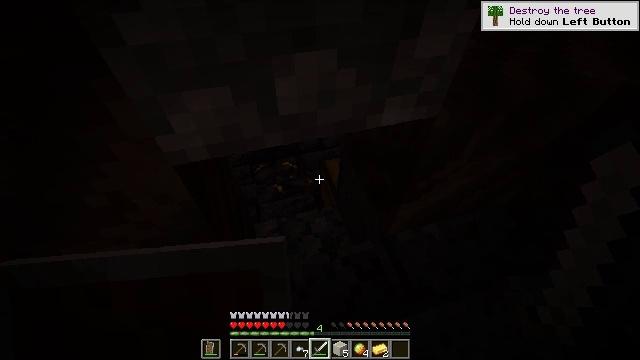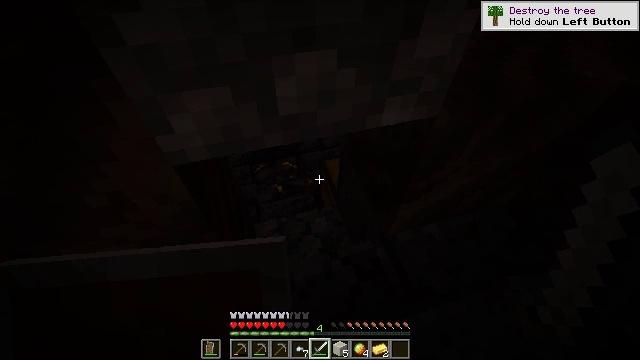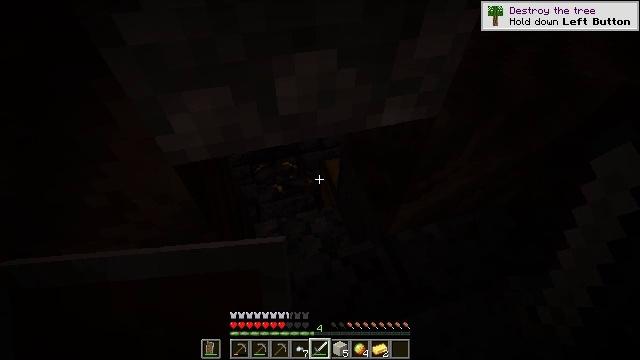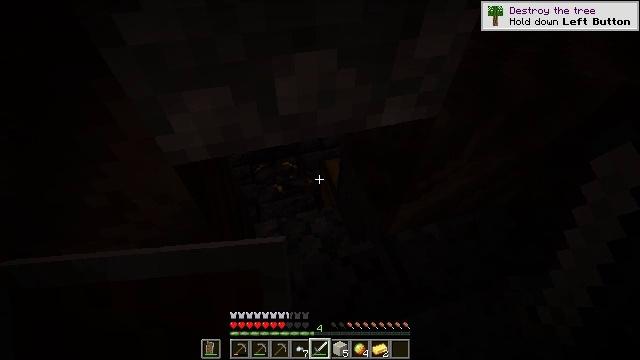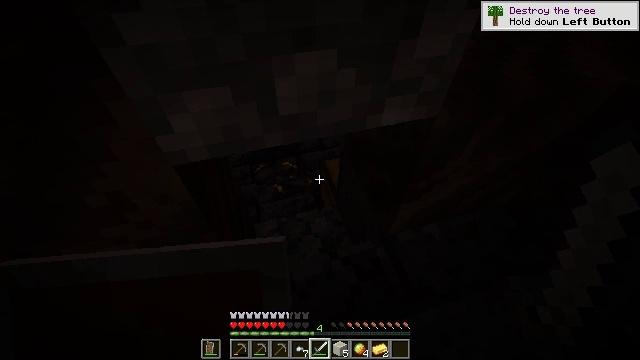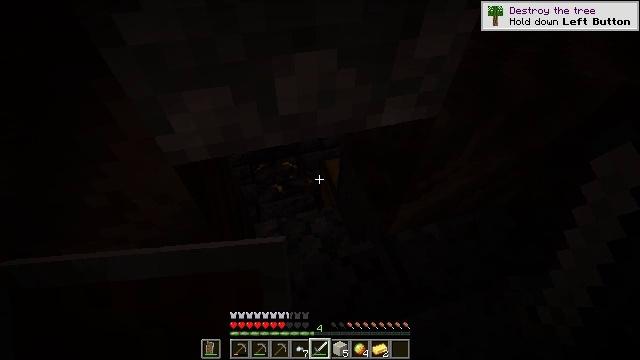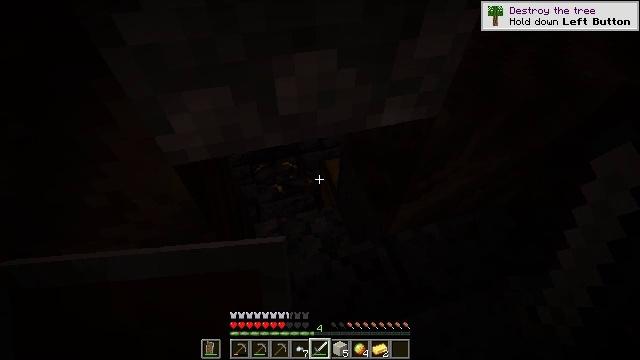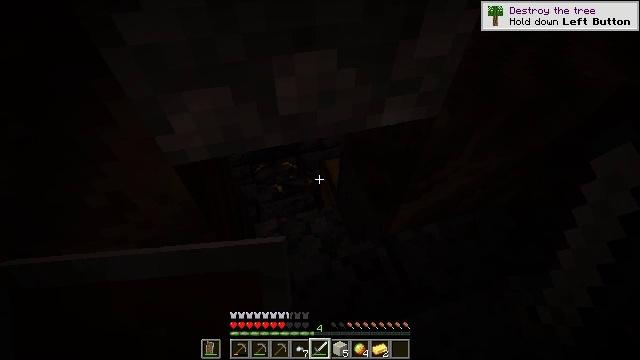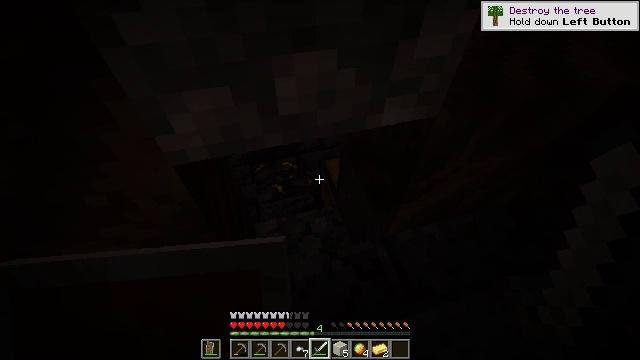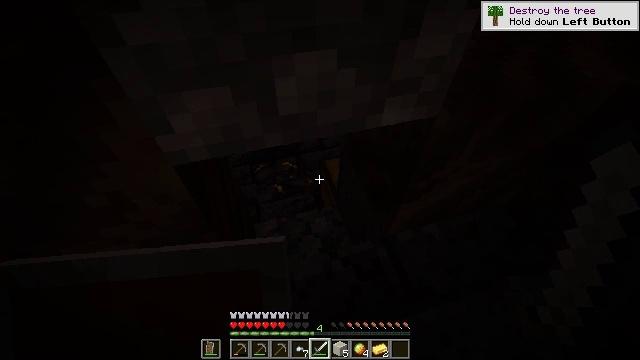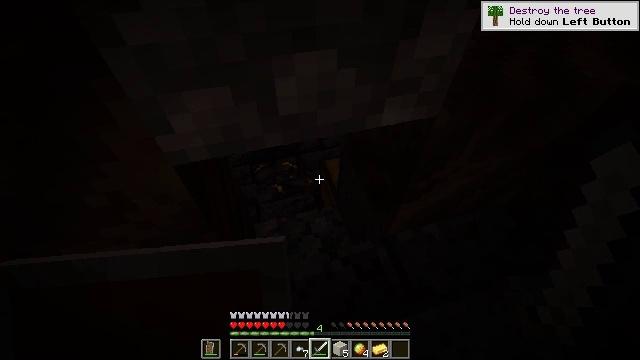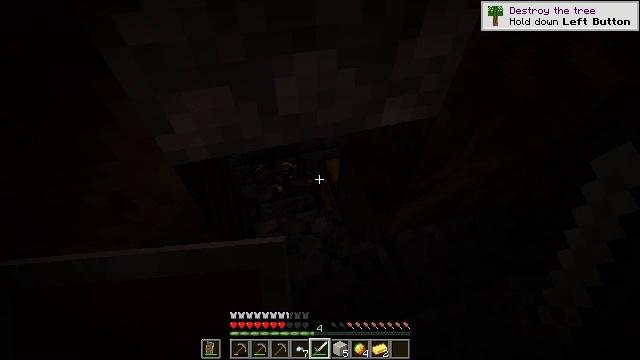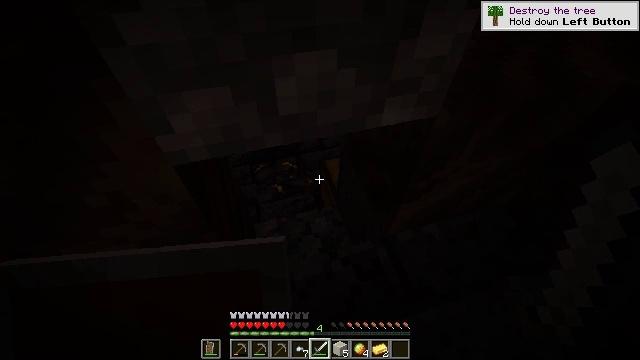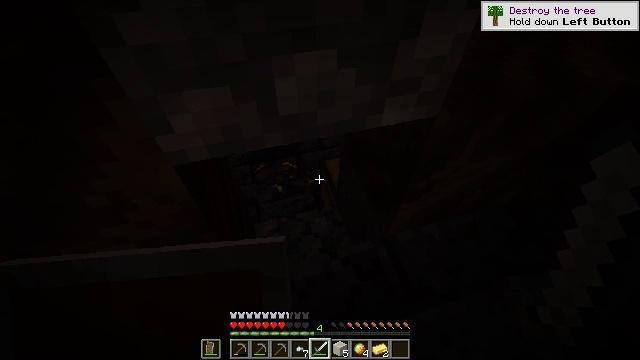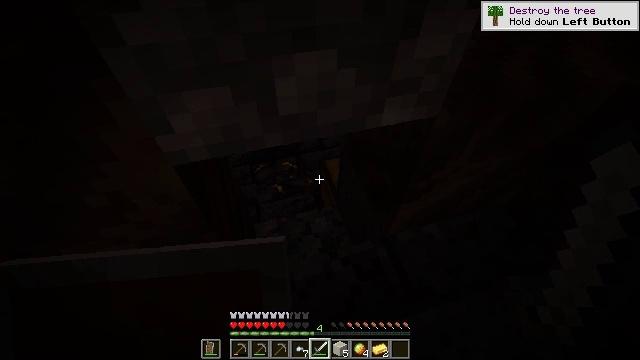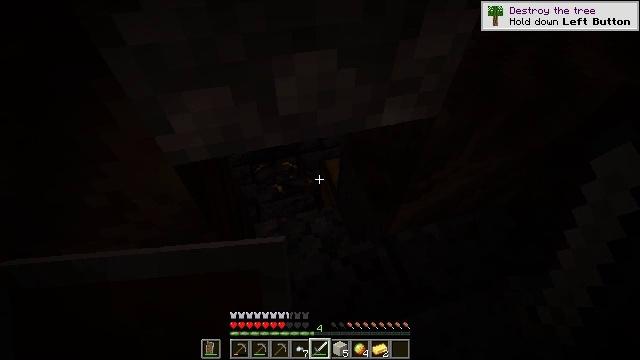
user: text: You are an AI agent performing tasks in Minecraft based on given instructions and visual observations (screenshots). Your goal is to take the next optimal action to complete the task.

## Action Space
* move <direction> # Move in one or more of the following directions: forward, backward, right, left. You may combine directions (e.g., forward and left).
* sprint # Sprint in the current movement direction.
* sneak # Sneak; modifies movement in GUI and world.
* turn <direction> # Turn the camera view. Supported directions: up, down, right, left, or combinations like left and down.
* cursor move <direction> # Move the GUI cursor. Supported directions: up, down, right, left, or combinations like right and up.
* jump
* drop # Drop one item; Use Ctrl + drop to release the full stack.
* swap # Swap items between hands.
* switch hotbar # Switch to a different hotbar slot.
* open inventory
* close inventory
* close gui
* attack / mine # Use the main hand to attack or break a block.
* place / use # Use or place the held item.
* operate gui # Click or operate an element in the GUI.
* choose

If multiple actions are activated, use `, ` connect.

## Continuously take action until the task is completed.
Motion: motion action
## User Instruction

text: Gather polished blackstone bricks.
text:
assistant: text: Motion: no_op
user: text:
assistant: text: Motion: no_op
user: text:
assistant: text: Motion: no_op
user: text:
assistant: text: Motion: no_op
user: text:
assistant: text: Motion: no_op
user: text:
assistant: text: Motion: no_op
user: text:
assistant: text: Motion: no_op
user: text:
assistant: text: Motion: no_op
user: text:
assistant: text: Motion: no_op
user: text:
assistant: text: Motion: no_op
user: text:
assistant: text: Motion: no_op
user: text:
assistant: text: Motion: no_op
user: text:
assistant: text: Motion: no_op
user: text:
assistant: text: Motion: no_op
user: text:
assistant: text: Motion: no_op
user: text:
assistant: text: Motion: no_op
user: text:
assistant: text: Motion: no_op
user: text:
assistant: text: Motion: no_op
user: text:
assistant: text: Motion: no_op
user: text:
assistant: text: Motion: no_op
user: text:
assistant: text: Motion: no_op
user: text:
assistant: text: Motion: no_op
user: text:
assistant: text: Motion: no_op
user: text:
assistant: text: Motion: no_op
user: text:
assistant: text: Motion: no_op
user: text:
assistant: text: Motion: no_op
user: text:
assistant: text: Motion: no_op
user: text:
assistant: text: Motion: no_op
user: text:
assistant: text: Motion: no_op
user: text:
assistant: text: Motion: no_op